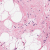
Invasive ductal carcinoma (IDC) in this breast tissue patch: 0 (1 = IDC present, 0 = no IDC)